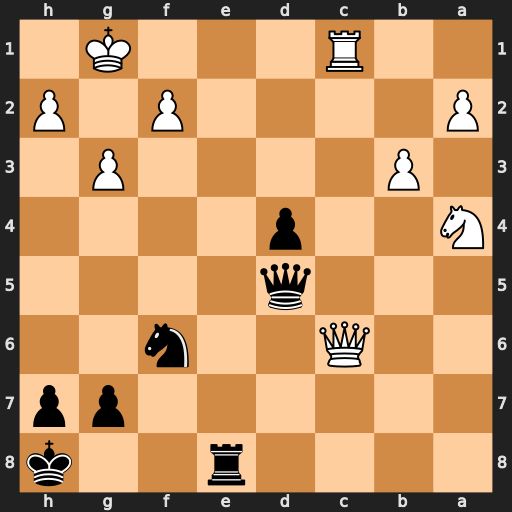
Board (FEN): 4r2k/6pp/2Q2n2/3q4/N2p4/1P4P1/P4P1P/2R3K1
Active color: b
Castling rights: -
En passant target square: -
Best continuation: Re1+ Rxe1 Qxc6